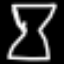
Label: hourglass